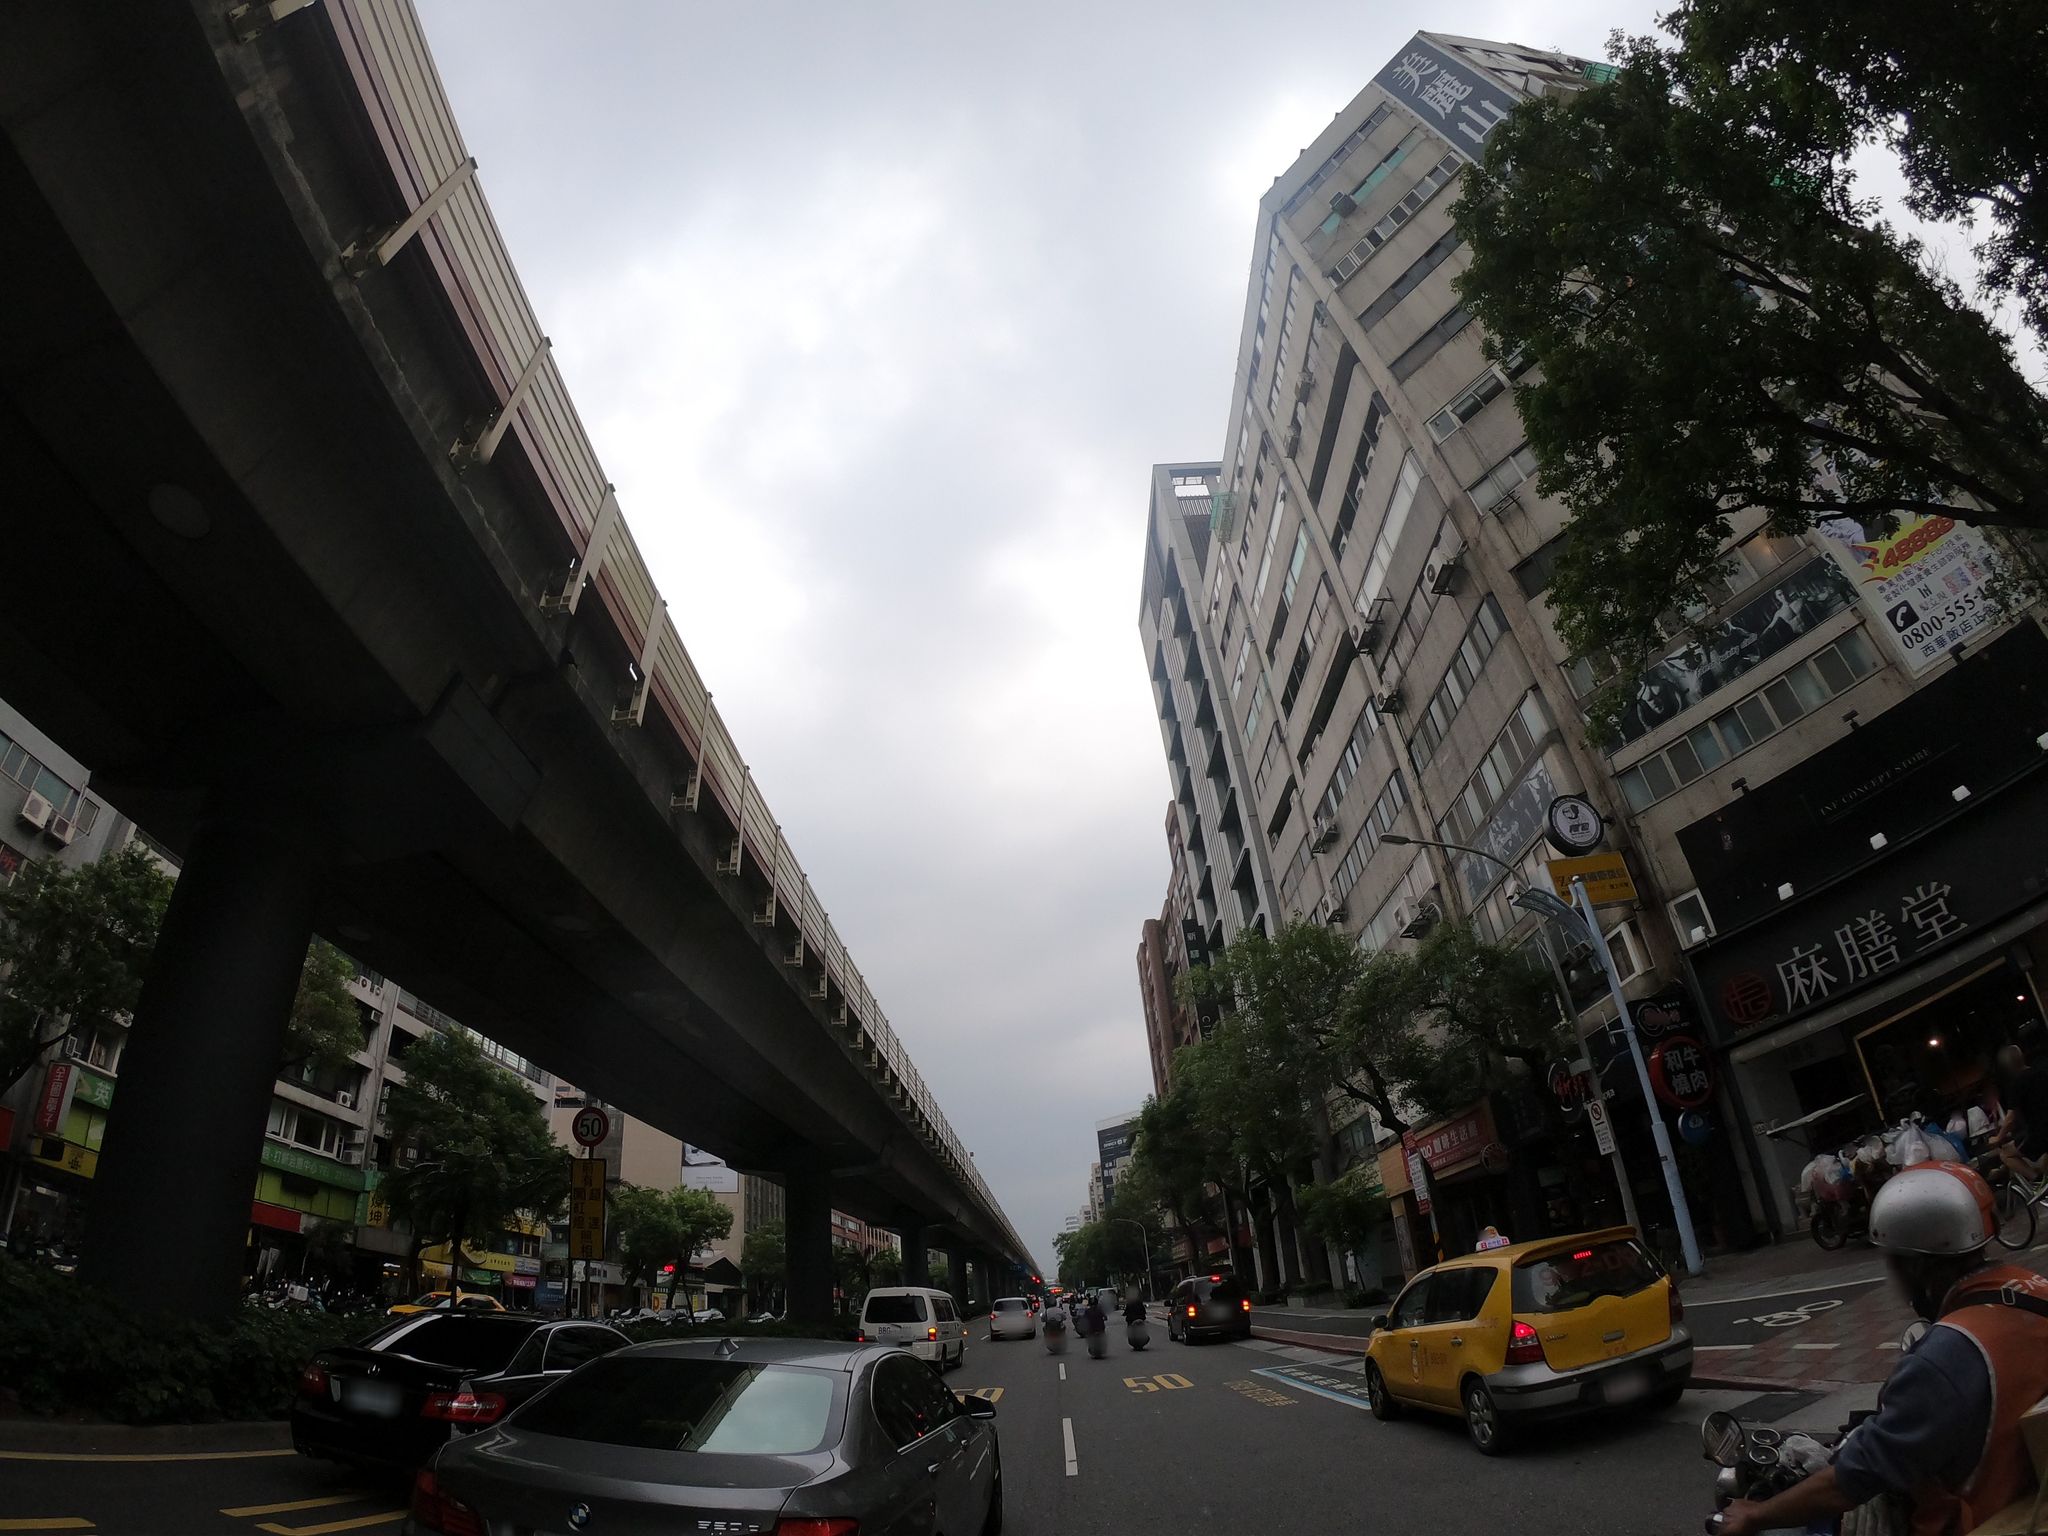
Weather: cloudy
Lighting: day
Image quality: good
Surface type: driving surface
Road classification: secondary
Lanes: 4
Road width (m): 2.0
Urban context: urban centre
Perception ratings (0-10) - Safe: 3.87, Lively: 9.57, Beautiful: 8.1, Boring: 0.52, Depressing: 5.8, Wealthy: 8.11